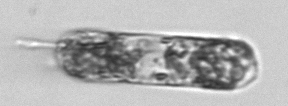
Label: Hemiaulus